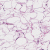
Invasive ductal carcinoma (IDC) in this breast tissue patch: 0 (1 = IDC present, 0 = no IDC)